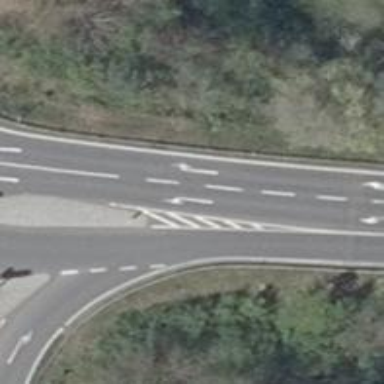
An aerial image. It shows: Asphalt motorway link.